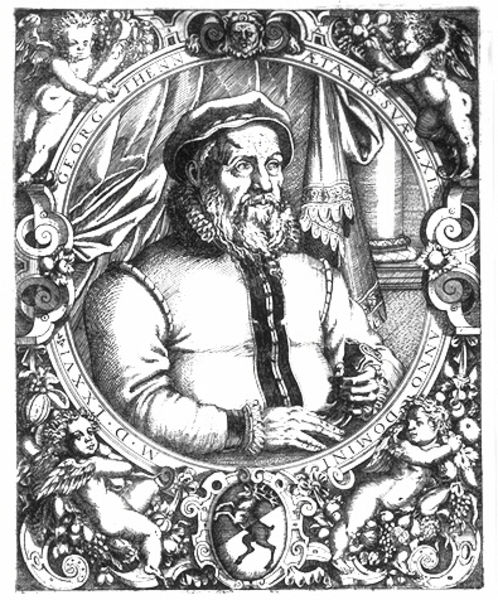
Titel: Bildnis des Georg Thenn
Künstler: Jost Amman
Institution: (Seriendruck)
Schlagwörter: flügel, mann, weiß, blumen, handschuh, hut, profil, schwarz, stirn, säule, zeichnung, obst, ornament, bart, kappe, mütze, kleidung, kragen, rahmen, bildnis, hände, portrait, porträt, vorhang, mantel, kaufmann, renaissance, kreis, oval, pferd, rund, engel, putte, putto, holzschnitt, schrift, siebdruck, rand, kaiser, gardine, kartusche, inschrift, büste, ornamente, foto, medaillon, druck, stich, seite, schwarzweiß, wappen, barett, voluten, hirsch, wams, emblem, putten, kupferstich, putti, rennaissance, georg, mann mit hut, latein, medaillion, d, reicher mann mit siegel